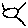
Label: sun